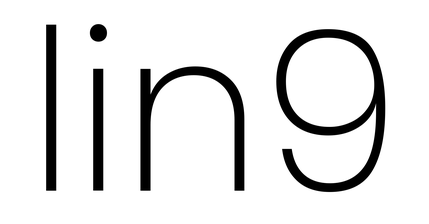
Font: Poppins-ExtraLight